Question: I have an application which uses an 'IPaymentService' to process credit card payments. The appropriate implementation ('CreditCardPaymentComponent' or 'CheckPaymentComponent' or anything else that implements the 'IPaymentService' interface) is injected into the application by a 'PaymentProvider' using the <URL>.
We also need these components to be reusable for different applications which may not have access to the 'PaymentProvider'.
The question is where to put the 'IPaymentService' interface? It can't be inside the application because there are multiple applications which need to use the service. It can't be inside the service because there are multiple services which implement this interface. I don't like putting the interfaces in their own project because then I have to add references everywhere. Is there another solution?
To clarify, the point of using the Provider Model is so we can support other developers, so they can write for example 'CustomPaymentComponent' which implements 'IPaymentService' and it works seamlessly with our app. I am leaning towards @Frazell's answer but I am just wondering if there is any downside to putting 'IPaymentService' in the same assembly with the 'PaymentComponent's? If you had to develop a 'CustomPaymentComponent' for this system, what would make the most sense to you?
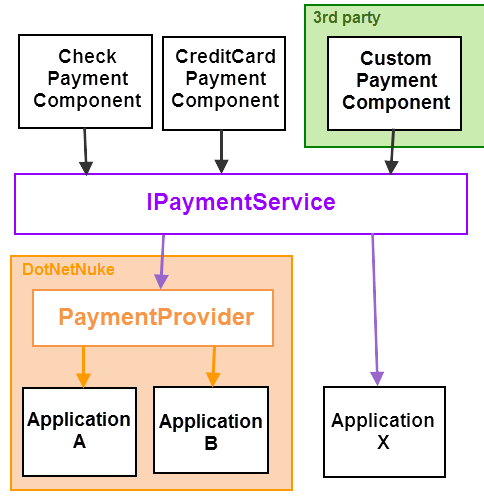
Answer: You can't escape having to have the interface and the implementation code referenced where it is needed. If the payment code has to be reusable in many applications I would break it out into a separate library (dll) and package it appropriately.
Managing the additional assembly is a lot easier than resorting to code duplication, which is the only alternative. Duplication has to be avoided at all costs.
Depending on what you're doing overall. I would provide the interface and base implementations in the same assembly (such as a payments assembly) and allow use of DI to swap out the implementations where needed in edge case scenarios.